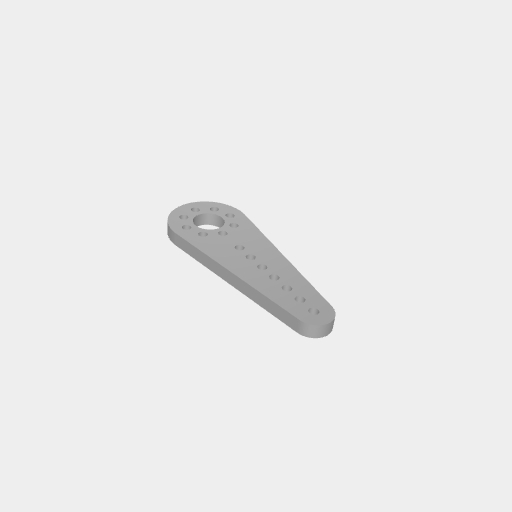
Part: HubMountControlArm72